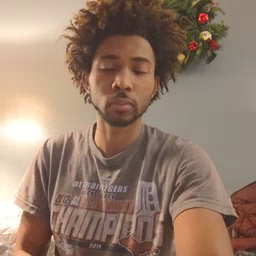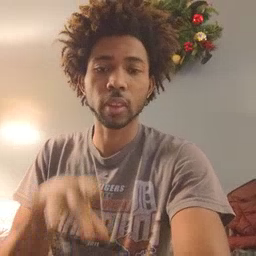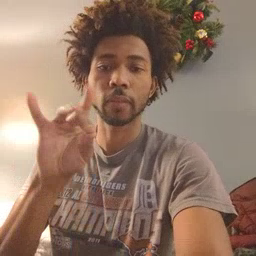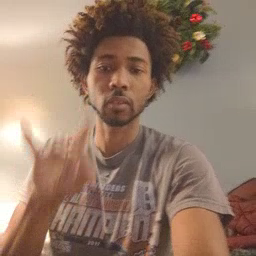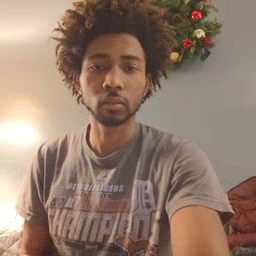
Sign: find